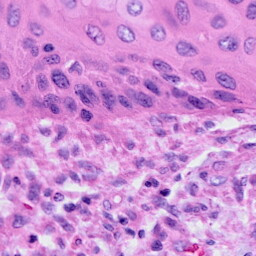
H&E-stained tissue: Cervix